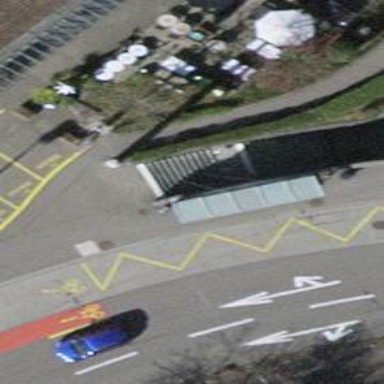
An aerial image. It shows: Paved steps.